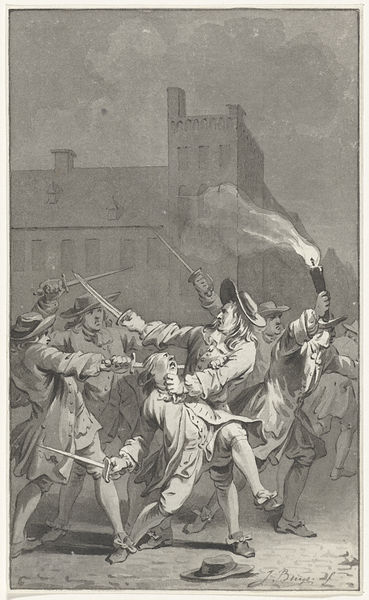
Titel: Johan de Witt aangevallen en zwaar gewond
Künstler: Jacobus Buys
Standort: Amsterdam
Institution: Rijksmuseum
Schlagwörter: feuer, kampf, stadt, hut, licht, männer, nacht, paris, strasse, zeichnung, haus, häuser, grafik, gewalt, schwert, schwerter, straßenkampf, degen, fechten, fackel, üaris